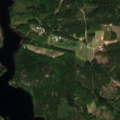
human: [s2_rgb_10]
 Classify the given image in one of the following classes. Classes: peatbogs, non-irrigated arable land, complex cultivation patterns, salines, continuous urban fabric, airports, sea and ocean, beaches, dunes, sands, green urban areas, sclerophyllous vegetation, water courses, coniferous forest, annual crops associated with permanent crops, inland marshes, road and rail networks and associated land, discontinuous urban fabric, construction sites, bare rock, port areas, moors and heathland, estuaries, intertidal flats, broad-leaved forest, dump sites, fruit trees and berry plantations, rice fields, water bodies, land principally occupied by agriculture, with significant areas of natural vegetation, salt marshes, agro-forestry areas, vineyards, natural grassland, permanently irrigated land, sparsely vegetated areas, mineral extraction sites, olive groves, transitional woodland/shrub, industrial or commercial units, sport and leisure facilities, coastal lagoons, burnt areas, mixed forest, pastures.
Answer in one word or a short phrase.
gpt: coniferous forest, mixed forest, water bodies